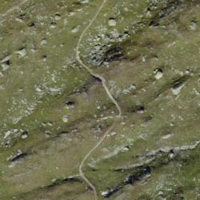
EUNIS habitat code: 26
Species observed at this site:
Kalmia procumbens
Marmota marmota